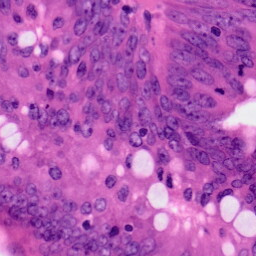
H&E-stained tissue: Colon